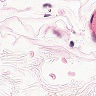
Metastatic tissue present: no